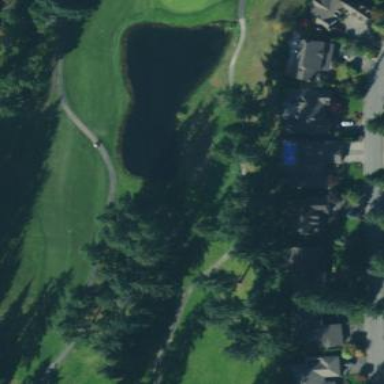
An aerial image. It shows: Water hazard in golf course. The hazard is natural water feature.